Question: currently I'm trying to import the Google Play Services for my Android project which is created using Android Studio. Now, I read the part where I should start from <URL> steps. Now upon adding the Google Play Services on my app I receive an error saying:
> Gradle 'MyApp' project refresh failed:
Could not find com.google.android.gms:play-services:5.0.77.
Required by:
MyApp:myapp:unspecified
So I tried changing the versions on this line:
> compile 'com.google.android.gms:play-services:5.0.77'
into:
'''
compile 'com.google.android.gms:play-services:5.0.+',
compile 'com.google.android.gms:play-services:4+',
compile 'com.google.android.gms:play-services:4.0.+',
'''
so on but still getting the same error (only the version changes).
As for reference my Android Studio Version is currently @ 0.5.2 (I cant update yet)
Grade ver 0.9.+.
And the screenshot of my installed packages in Android SDK Manager:

Now I'm wondering where exactly my problem is. And additionally I don't want to download a JAR file of the Google Play Services to solve this. I want to stick on the official way for implementing this in Android Studio. :D
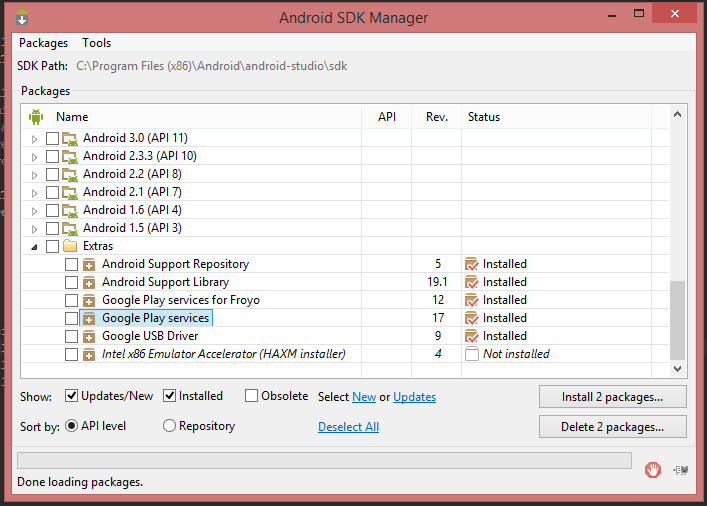
Answer: Install 'Google Repository' from the SDKManager.If you can't find 'Google Repository' then update your 'SDK Tools','SDK Platform Tools','SDK Build Tools' from the Tools section